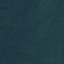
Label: Forest